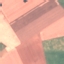
Land use / land cover class: AnnualCrop